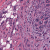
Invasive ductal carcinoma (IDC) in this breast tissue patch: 1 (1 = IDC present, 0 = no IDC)